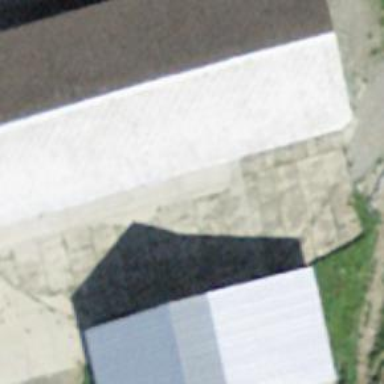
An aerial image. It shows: Commercial building.